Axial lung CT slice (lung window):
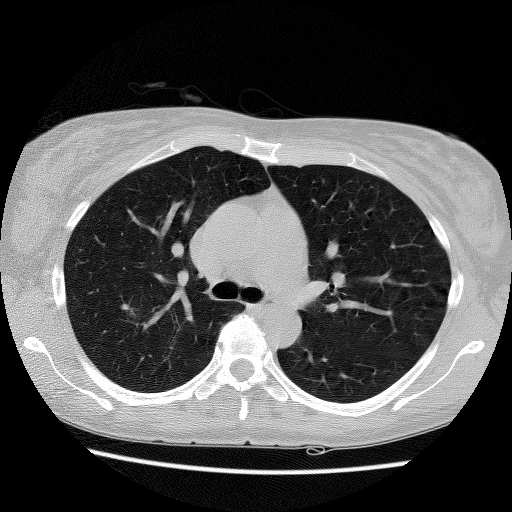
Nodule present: yes
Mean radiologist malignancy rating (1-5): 4